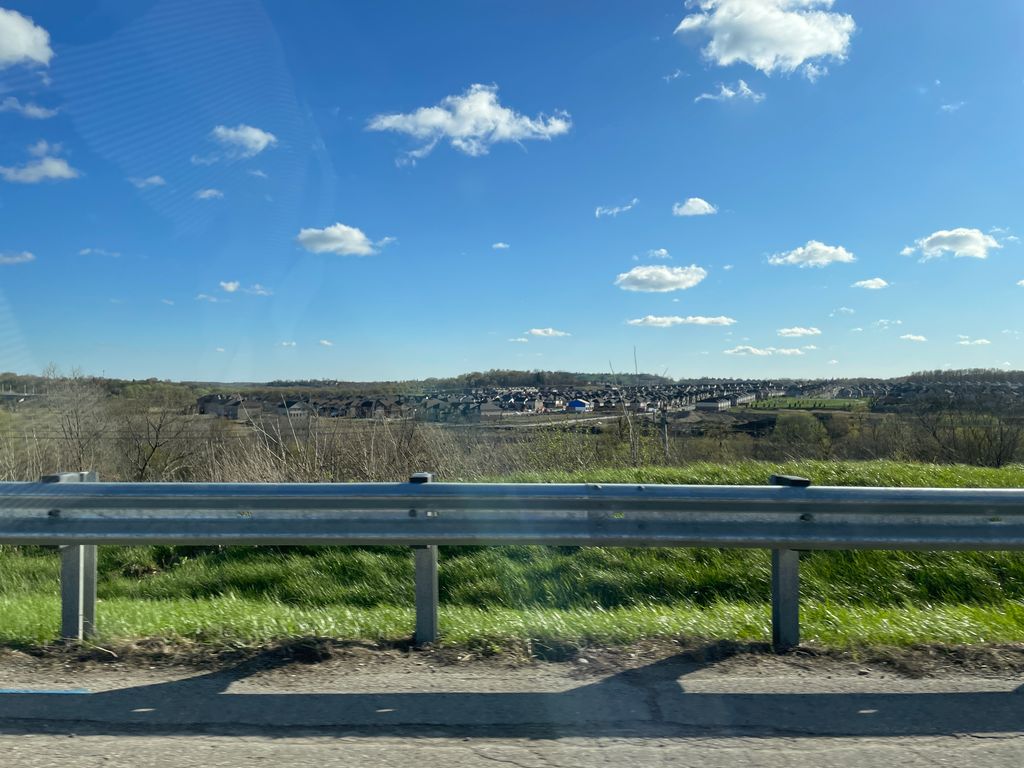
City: kitchener-waterloo